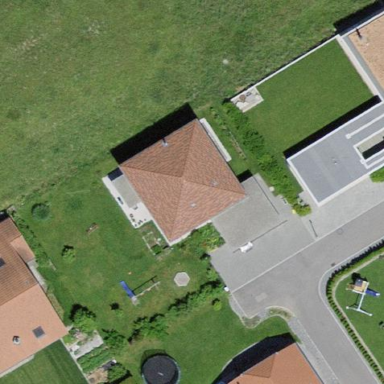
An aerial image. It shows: House with pyramidal roof made of roof tiles.